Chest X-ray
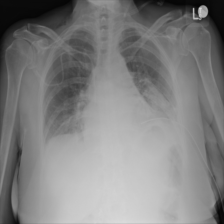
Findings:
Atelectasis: negative
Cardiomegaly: negative
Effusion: negative
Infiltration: negative
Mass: negative
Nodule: negative
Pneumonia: negative
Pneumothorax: negative
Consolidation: positive
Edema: negative
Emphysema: negative
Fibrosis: negative
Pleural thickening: negative
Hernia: negative